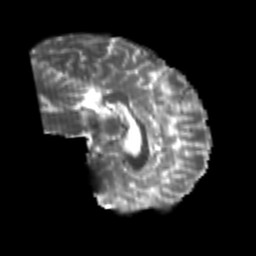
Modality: T2w
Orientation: sagittal
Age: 23
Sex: female
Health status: healthy
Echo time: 0.074 s